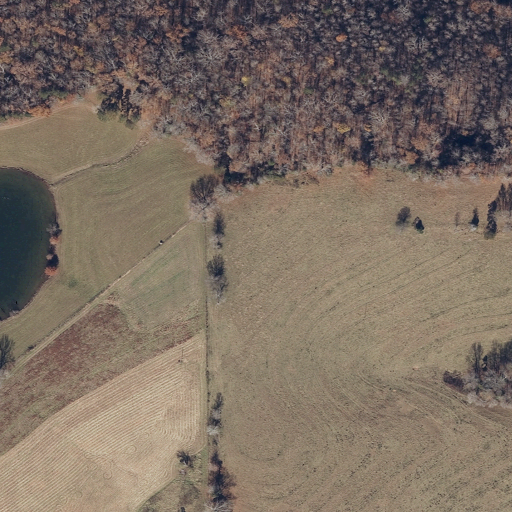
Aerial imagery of mountain in Alabama named Hayden Mountain containing pasture, deciduous forest, open water, grassland, and mixed forest